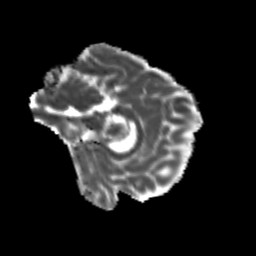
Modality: MD
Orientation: sagittal
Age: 23
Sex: female
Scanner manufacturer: siemens
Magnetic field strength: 3 T
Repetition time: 3.5 s
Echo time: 0.104 s